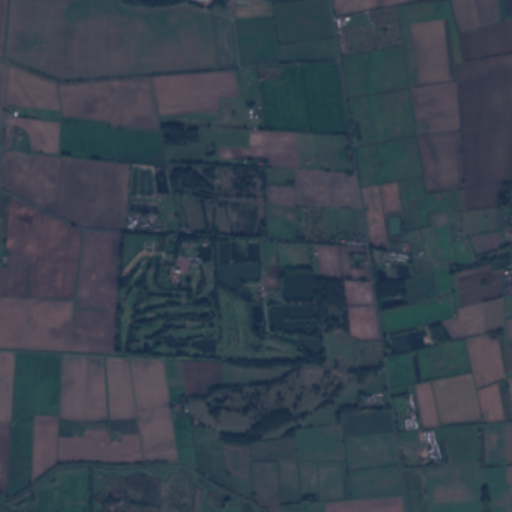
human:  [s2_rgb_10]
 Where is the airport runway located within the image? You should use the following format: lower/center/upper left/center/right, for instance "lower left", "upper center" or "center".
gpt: The airport runway is located in the upper left of the image.
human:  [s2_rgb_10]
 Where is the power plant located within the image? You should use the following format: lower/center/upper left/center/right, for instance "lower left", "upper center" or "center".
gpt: There is no power plant in the image.